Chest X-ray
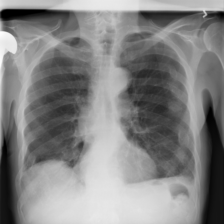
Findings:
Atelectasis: negative
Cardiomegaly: negative
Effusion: positive
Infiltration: positive
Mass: negative
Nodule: negative
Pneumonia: negative
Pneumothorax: negative
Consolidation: negative
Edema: negative
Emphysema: negative
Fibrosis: negative
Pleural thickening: negative
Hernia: negative